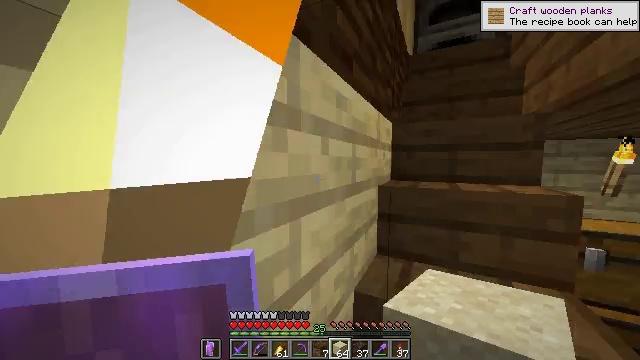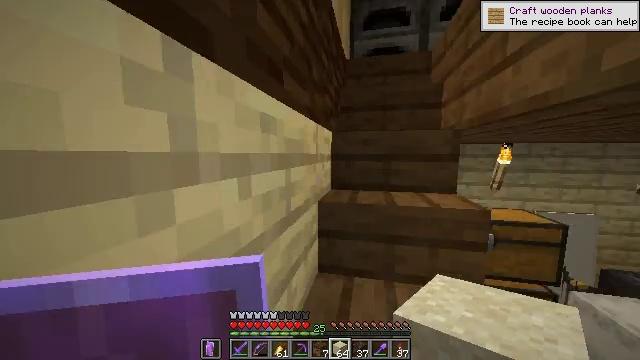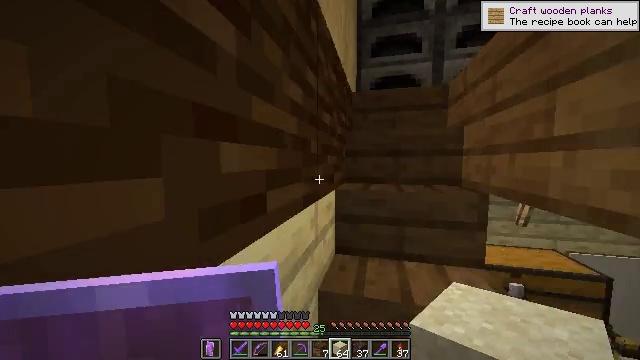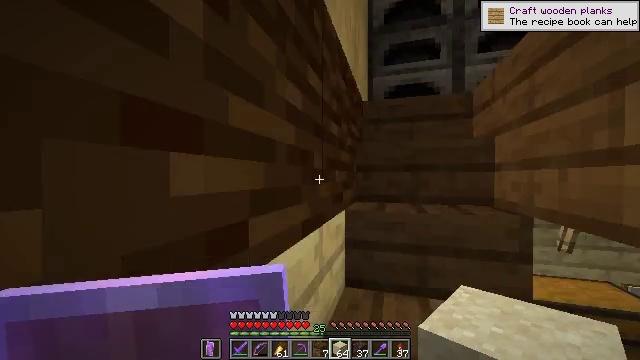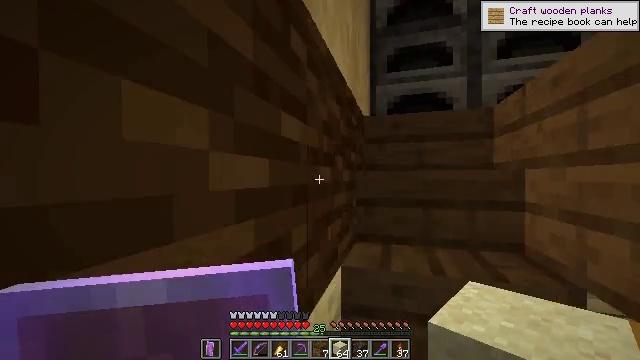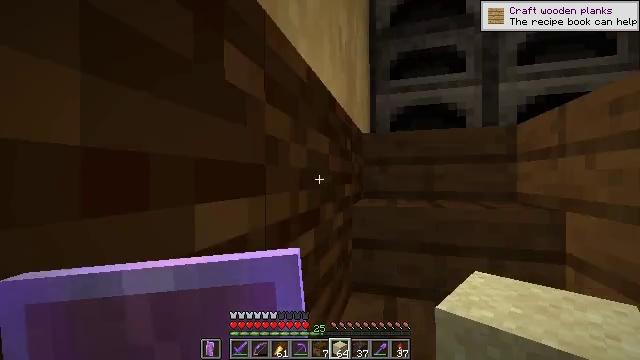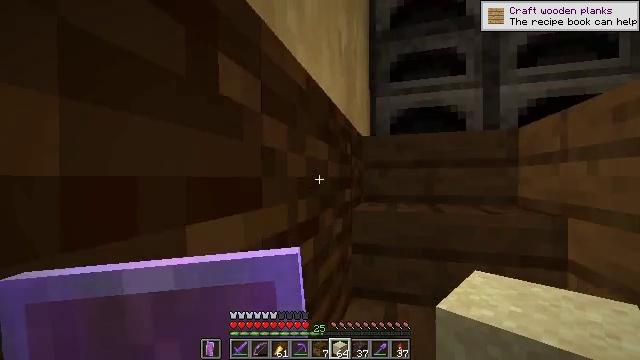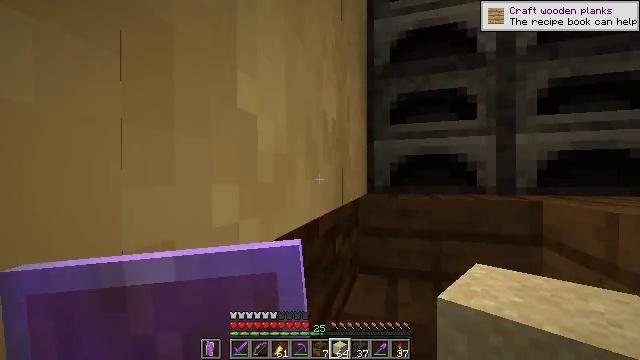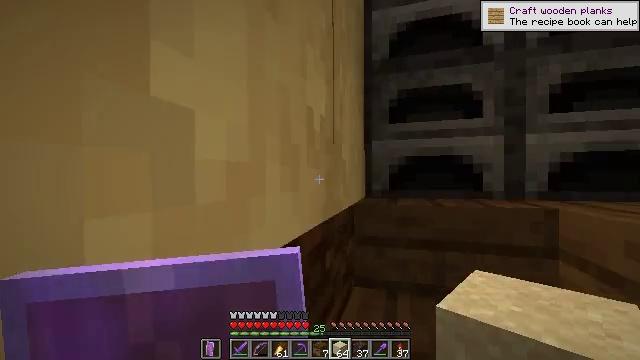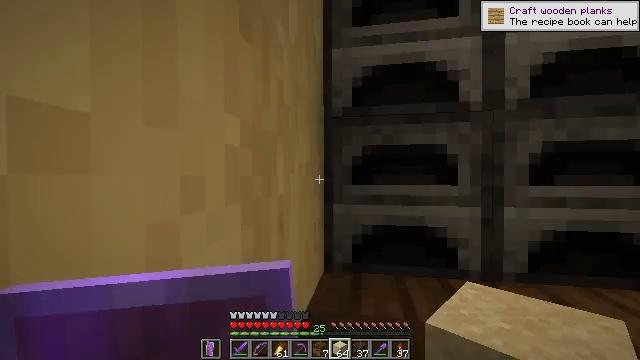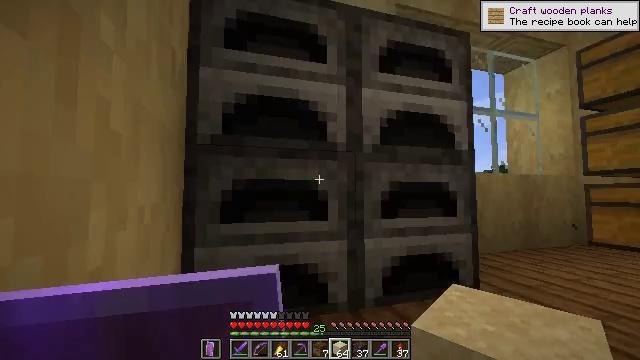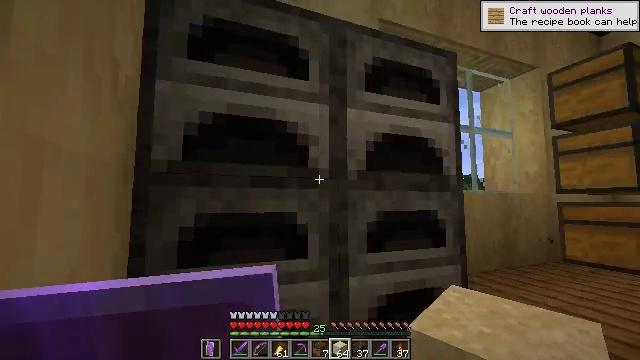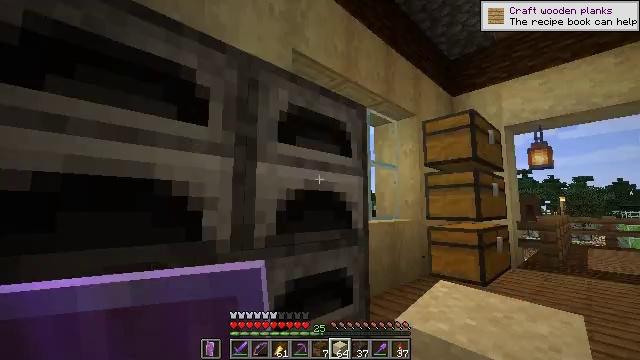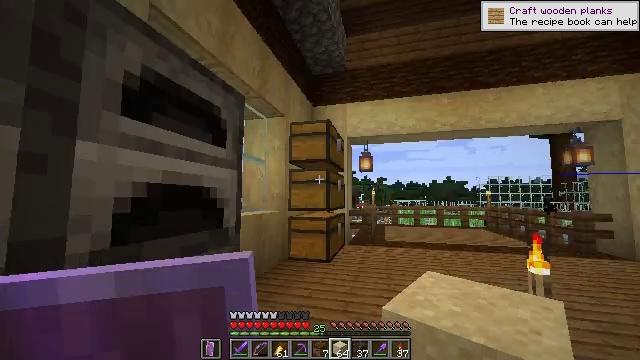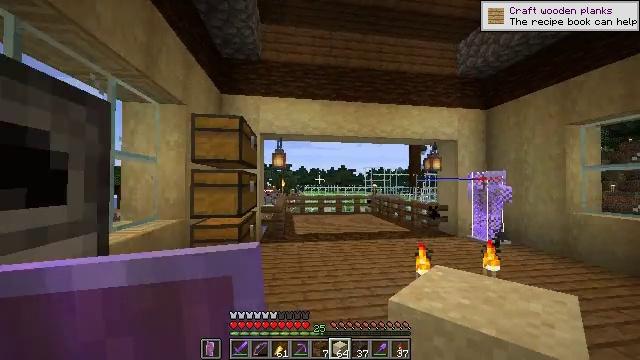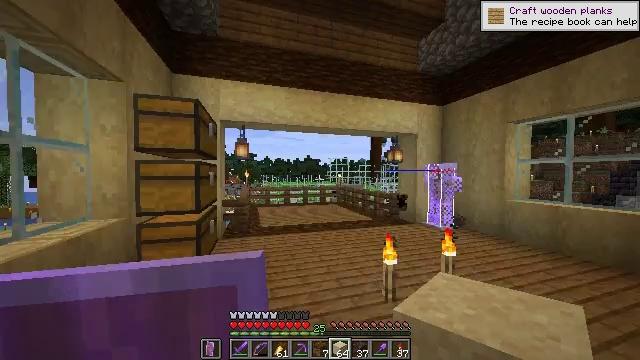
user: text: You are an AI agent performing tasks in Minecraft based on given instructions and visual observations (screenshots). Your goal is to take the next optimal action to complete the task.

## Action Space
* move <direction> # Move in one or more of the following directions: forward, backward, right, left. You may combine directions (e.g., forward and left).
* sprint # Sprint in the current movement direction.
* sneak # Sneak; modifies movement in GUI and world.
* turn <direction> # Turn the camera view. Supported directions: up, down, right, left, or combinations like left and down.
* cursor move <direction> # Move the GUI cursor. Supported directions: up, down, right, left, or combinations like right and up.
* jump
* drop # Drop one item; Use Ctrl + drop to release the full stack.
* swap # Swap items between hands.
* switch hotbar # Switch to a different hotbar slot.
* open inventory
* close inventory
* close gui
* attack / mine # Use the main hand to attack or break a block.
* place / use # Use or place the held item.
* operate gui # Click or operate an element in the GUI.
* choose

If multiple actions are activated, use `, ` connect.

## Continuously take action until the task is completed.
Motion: motion action
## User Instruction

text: Use the crafting grid to create brown dye from cocoa beans.
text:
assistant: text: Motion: move forward, sprint, turn right and down
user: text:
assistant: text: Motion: move forward, sprint, turn left and up
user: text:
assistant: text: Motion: move forward, sprint, turn left and up
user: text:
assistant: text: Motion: move forward, sprint
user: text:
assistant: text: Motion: move forward, sprint
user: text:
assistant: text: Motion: move forward, sprint
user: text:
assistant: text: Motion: move forward, sprint
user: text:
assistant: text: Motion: move forward, sprint
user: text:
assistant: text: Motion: move forward, sprint, turn right
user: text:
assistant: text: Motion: move forward, sprint, turn right and up
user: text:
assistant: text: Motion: move forward, sprint, turn right and up
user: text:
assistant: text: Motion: move forward, sprint, turn right and up
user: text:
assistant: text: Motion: move forward, sprint, turn right and down
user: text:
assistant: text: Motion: move forward, sprint, turn right and down
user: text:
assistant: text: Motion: move forward, sprint, turn right and down
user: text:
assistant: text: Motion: move forward, sprint, turn right
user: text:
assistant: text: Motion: move forward, sprint
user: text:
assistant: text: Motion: move forward, sprint, turn right and down
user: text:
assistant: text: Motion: move forward, sprint, turn right and down
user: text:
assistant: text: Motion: move forward, sprint, turn right
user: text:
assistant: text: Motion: move forward, sprint, turn right
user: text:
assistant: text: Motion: move forward, sprint, turn right
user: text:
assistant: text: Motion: move forward, sprint, turn right
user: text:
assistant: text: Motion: move forward, sprint, turn right and up
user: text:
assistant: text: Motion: move forward, sprint, turn right
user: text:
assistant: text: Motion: move forward, sprint
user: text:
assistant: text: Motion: move forward, sprint, turn left and up
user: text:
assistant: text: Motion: move forward, sprint, turn left and up
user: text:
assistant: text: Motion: sprint, turn left
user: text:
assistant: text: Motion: no_op